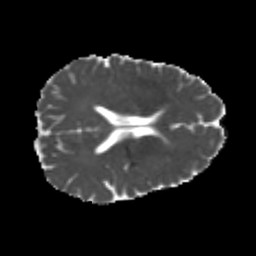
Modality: MD
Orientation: axial
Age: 23
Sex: male
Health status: healthy
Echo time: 0.074 s